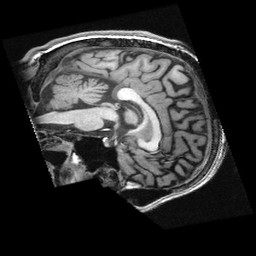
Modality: T1w
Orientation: sagittal
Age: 22
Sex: male